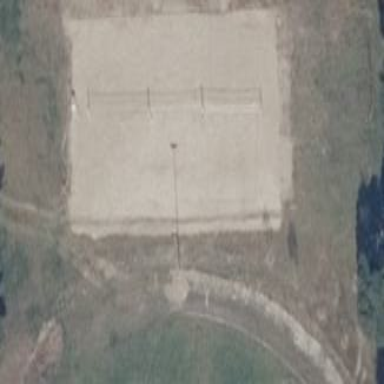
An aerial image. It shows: Beach volleyball pitch for leisure activities.